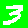
Digit: 3